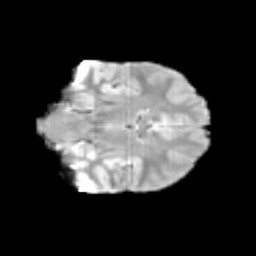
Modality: T2w
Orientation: coronal
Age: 11
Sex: male
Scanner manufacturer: siemens
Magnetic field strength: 3 T
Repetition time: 3.8 s
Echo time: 0.07 s